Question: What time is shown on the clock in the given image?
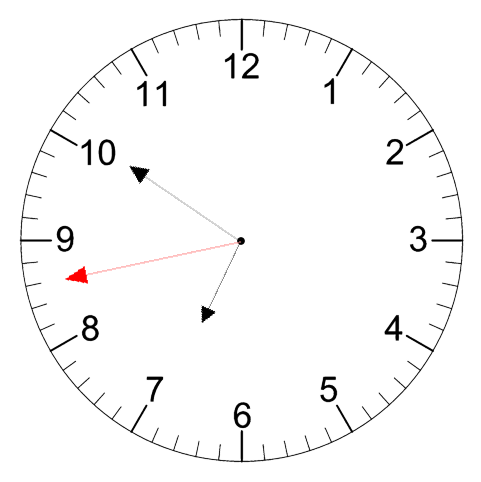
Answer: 06:50:43